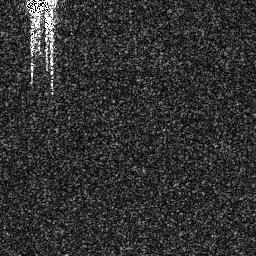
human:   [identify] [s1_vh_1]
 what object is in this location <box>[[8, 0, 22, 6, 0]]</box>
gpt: <ref>1 medium ship at the top left</ref>